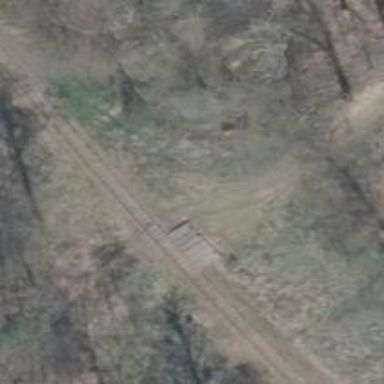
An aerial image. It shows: Railway crossing.